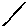
Label: line